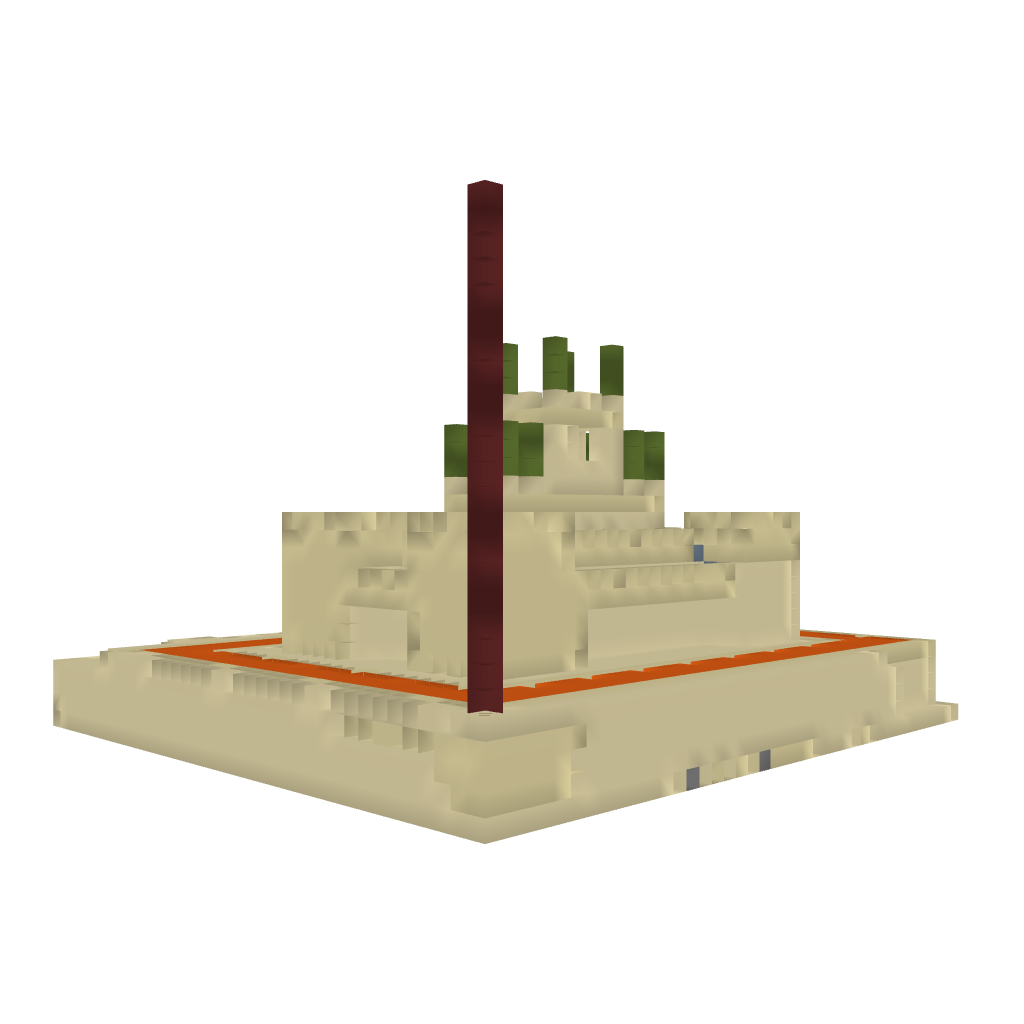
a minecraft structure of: sand castle